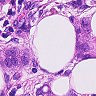
Metastatic tissue present: yes